Interaction volume radius: 5 \u00c5
Interaction volume height: 15 \u00c5
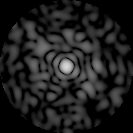
Disorder parameter: 0.8497